Field crop: maize
Growth stage: 2
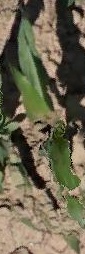
Species: maize